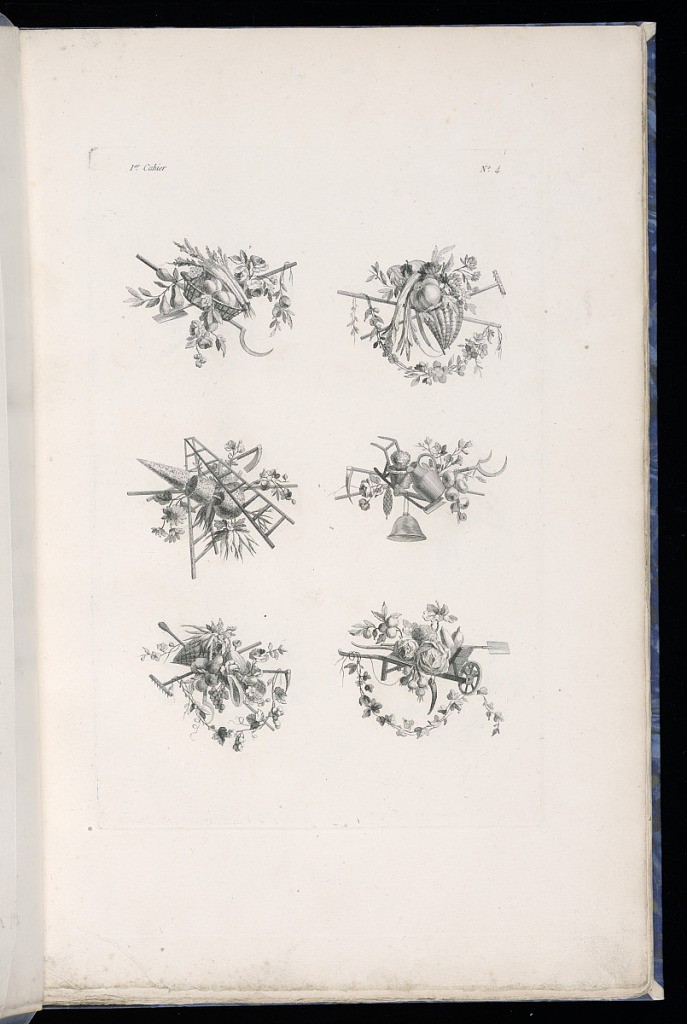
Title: Trophy Designs
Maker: Pierre Ranson, French, 1736–1786
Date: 1772–77
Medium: Etching on paper
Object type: Print
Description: Six designs for agricultural themed trophies incorporating flowers, leaves, fruit, vegetables, topiary, scythe, sickle, shovel, rake, basket, ladder, wheelbarrow, bell, and watering can. The plate is numbered.